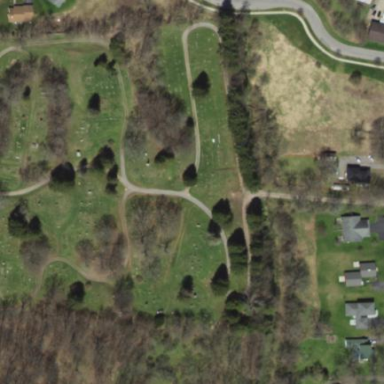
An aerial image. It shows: Cemetery.